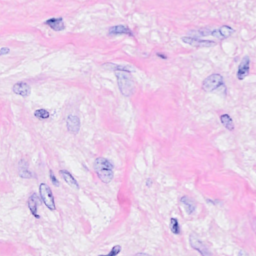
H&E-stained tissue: Breast